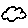
Label: cloud